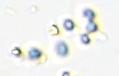
Label: Phaeocystis